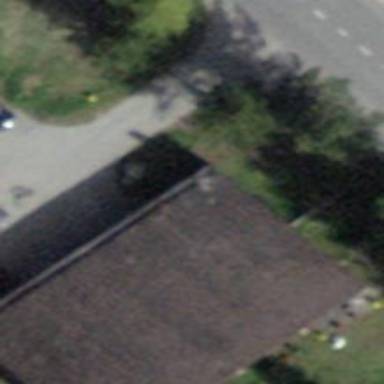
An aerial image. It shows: Building that serves as military barracks.